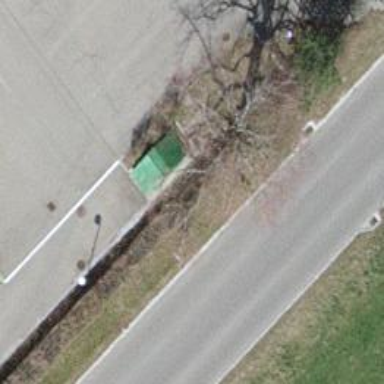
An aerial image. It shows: Hedge barrier.